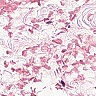
Metastatic tissue present: no